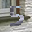
Label: 5